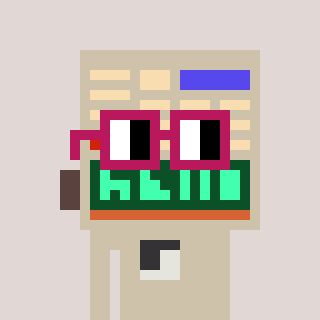
a pixel art character with square dark red glasses, a calculator-shaped head and a bege-colored body on a warm background